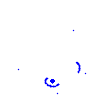
Particle: kaon